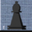
Piece: bB